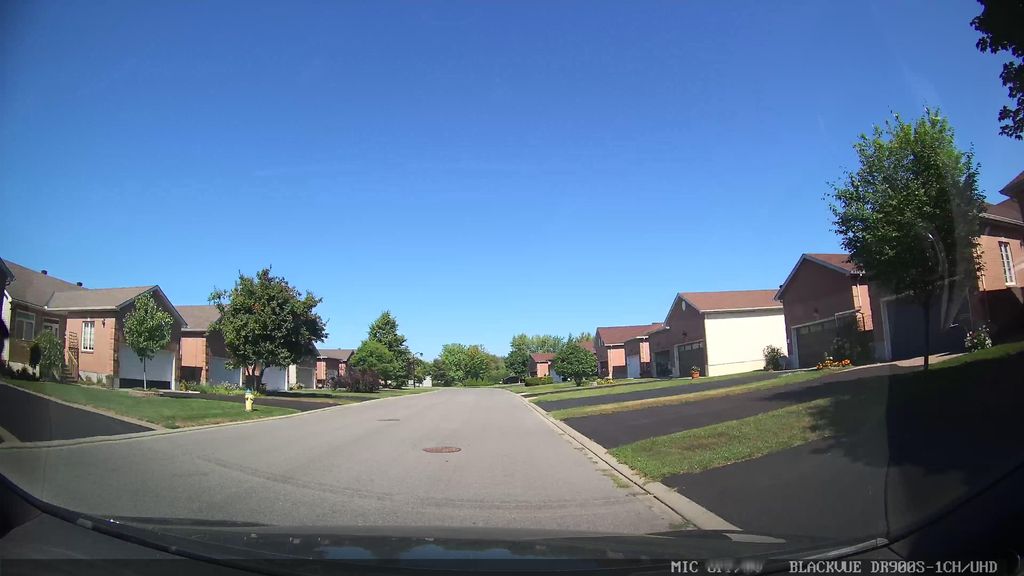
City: ottawa-gatineau